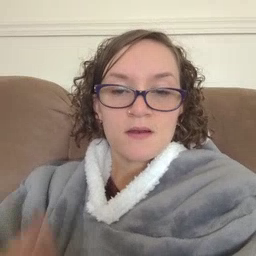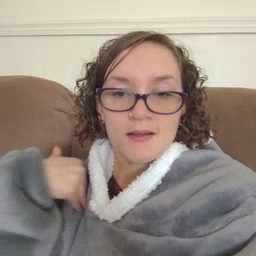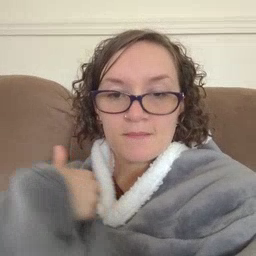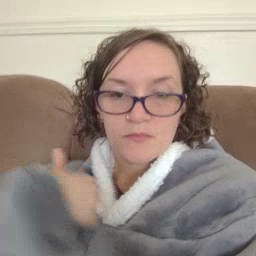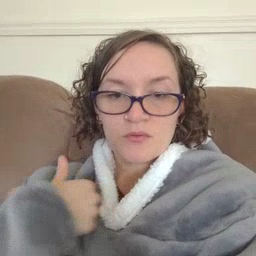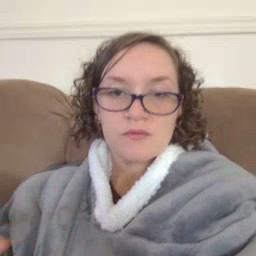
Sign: animal